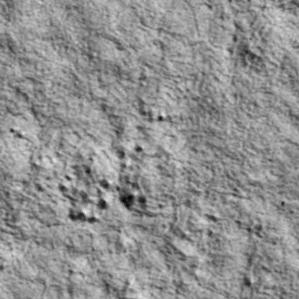
Label: non_frost